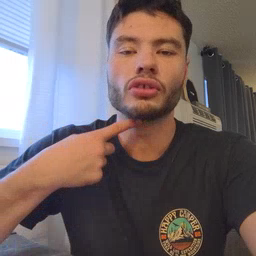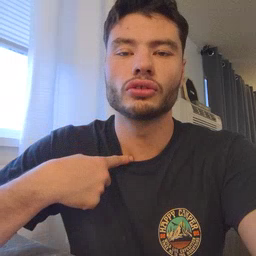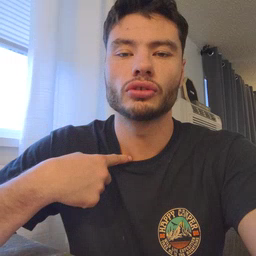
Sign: thirsty